Question: How to plot something outside the axis with MATLAB? I had like to plot something similar to this figure;

Thank you.
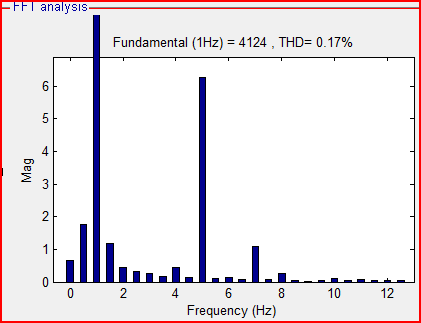
Answer: Here is one possible trick by using two axes:
'''
%# plot data as usual
x = randn(1000,1);
[count bin] = hist(x,50);
figure, bar(bin,count,'hist')
hAx1 = gca;
%# create a second axis as copy of first (without its content),
%# reduce its size, and set limits accordingly
hAx2 = copyobj(hAx1,gcf);
set(hAx2, 'Position',get(hAx1,'Position').*[1 1 1 0.9], ...
'XLimMode','manual', 'YLimMode','manual', ...
'YLim',get(hAx1,'YLim').*[1 0.9])
delete(get(hAx2,'Children'))
%# hide first axis, and adjust Z-order
axis(hAx1,'off')
uistack(hAx1,'top')
%# add title and labels
title(hAx2,'Title')
xlabel(hAx2, 'Frequency'), ylabel(hAx2, 'Mag')
'''
and here is the plot before and after: